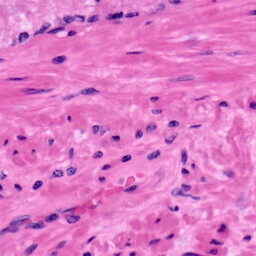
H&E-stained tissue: Prostate